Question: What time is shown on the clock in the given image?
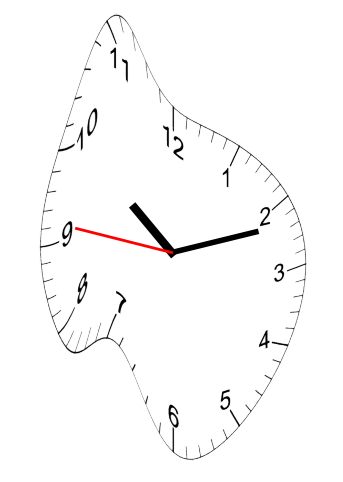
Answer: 10:11:46